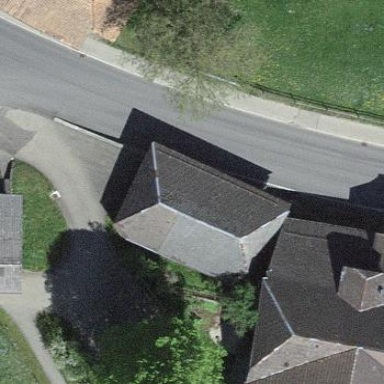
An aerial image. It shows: Rural barn.